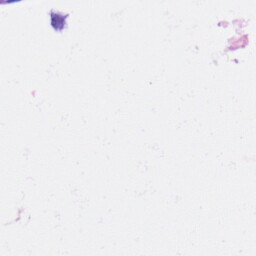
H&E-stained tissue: Heart